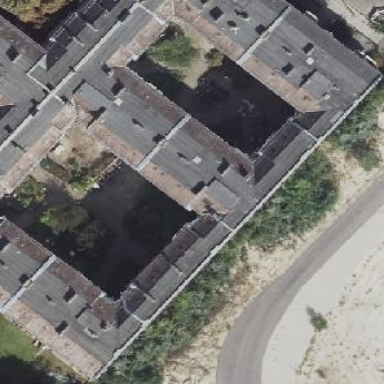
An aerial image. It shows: Saltbox-roofed apartment building.